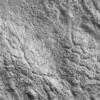
Atmospheric dust classification: not_dusty